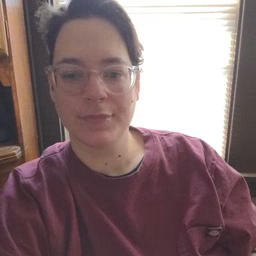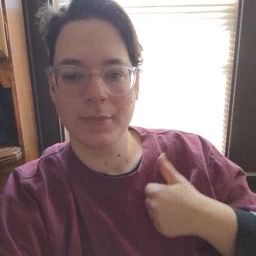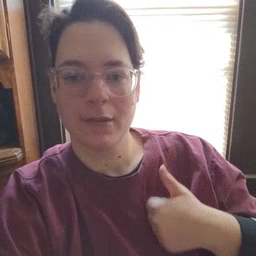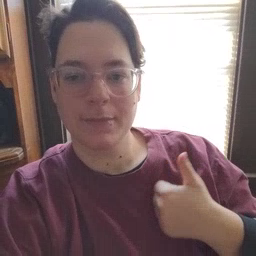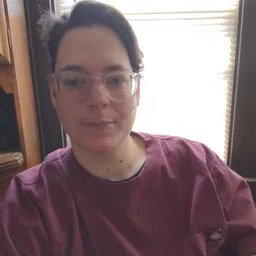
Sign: bath